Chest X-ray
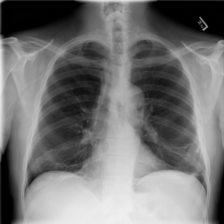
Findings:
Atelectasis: negative
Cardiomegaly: negative
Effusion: negative
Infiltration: negative
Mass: negative
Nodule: negative
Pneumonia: negative
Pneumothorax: negative
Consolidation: negative
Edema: negative
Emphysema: negative
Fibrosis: negative
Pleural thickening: negative
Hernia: negative